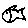
Label: fish